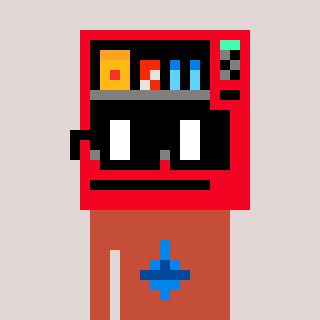
a pixel art character with square black glasses, a vending machine-shaped head and a rust-colored body on a warm background